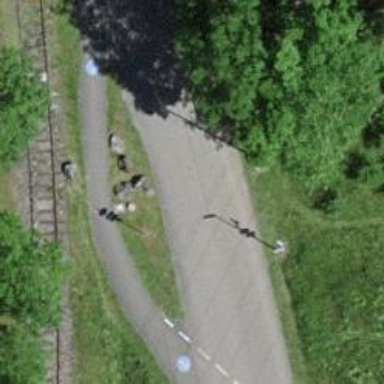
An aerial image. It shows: Lift gate barrier.